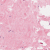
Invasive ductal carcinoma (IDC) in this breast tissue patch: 0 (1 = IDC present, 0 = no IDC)